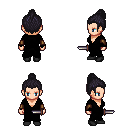
a pixel art fantasy rpg character, female body template, human, light skin, black robe, red pants, raven short topknot hairstyle, cloth bracers, black shoes, dagger, four views (front, back, left, right), 2x2 character sprite sheet, small pixel art, hard edges, no anti-aliasing